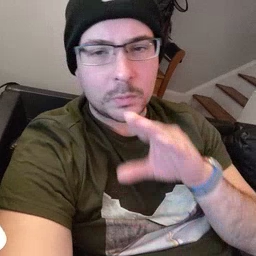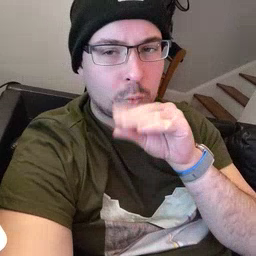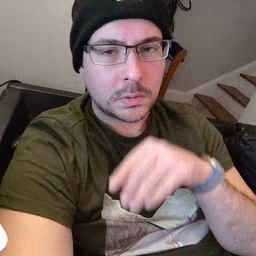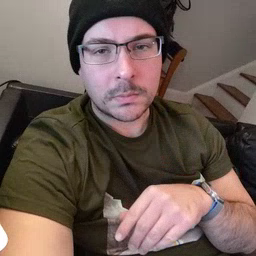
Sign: goose